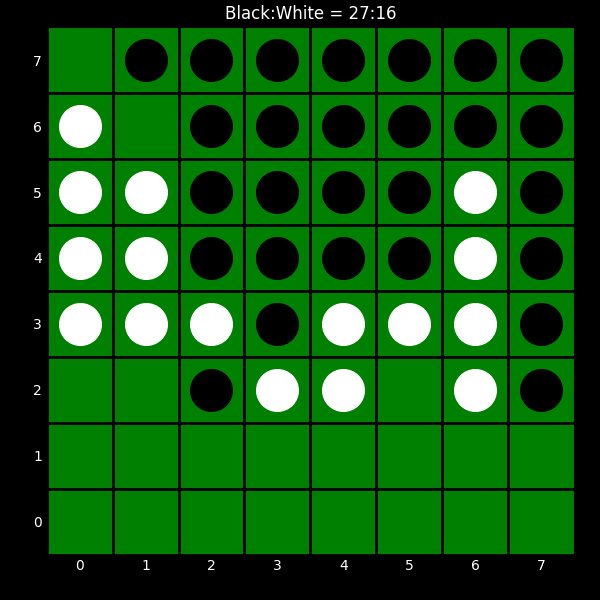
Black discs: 27
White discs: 16